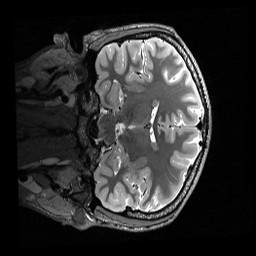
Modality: T2w
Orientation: coronal
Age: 18
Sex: male
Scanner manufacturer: siemens
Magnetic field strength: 3 T
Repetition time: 3.2 s
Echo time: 0.565 s